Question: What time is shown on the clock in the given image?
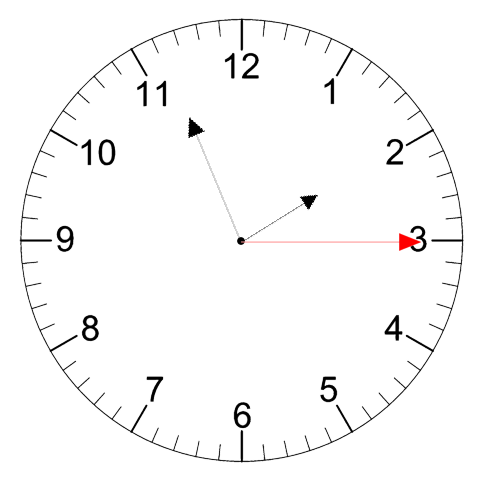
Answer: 01:56:15